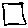
Label: square